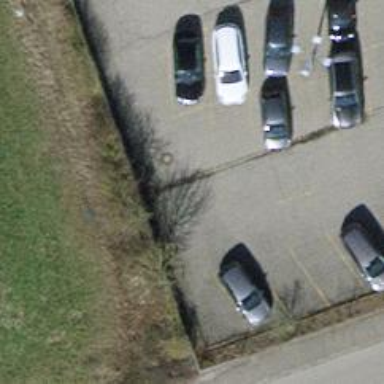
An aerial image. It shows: Parking aisle designated as service road.